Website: bh-photo
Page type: customer-info-address
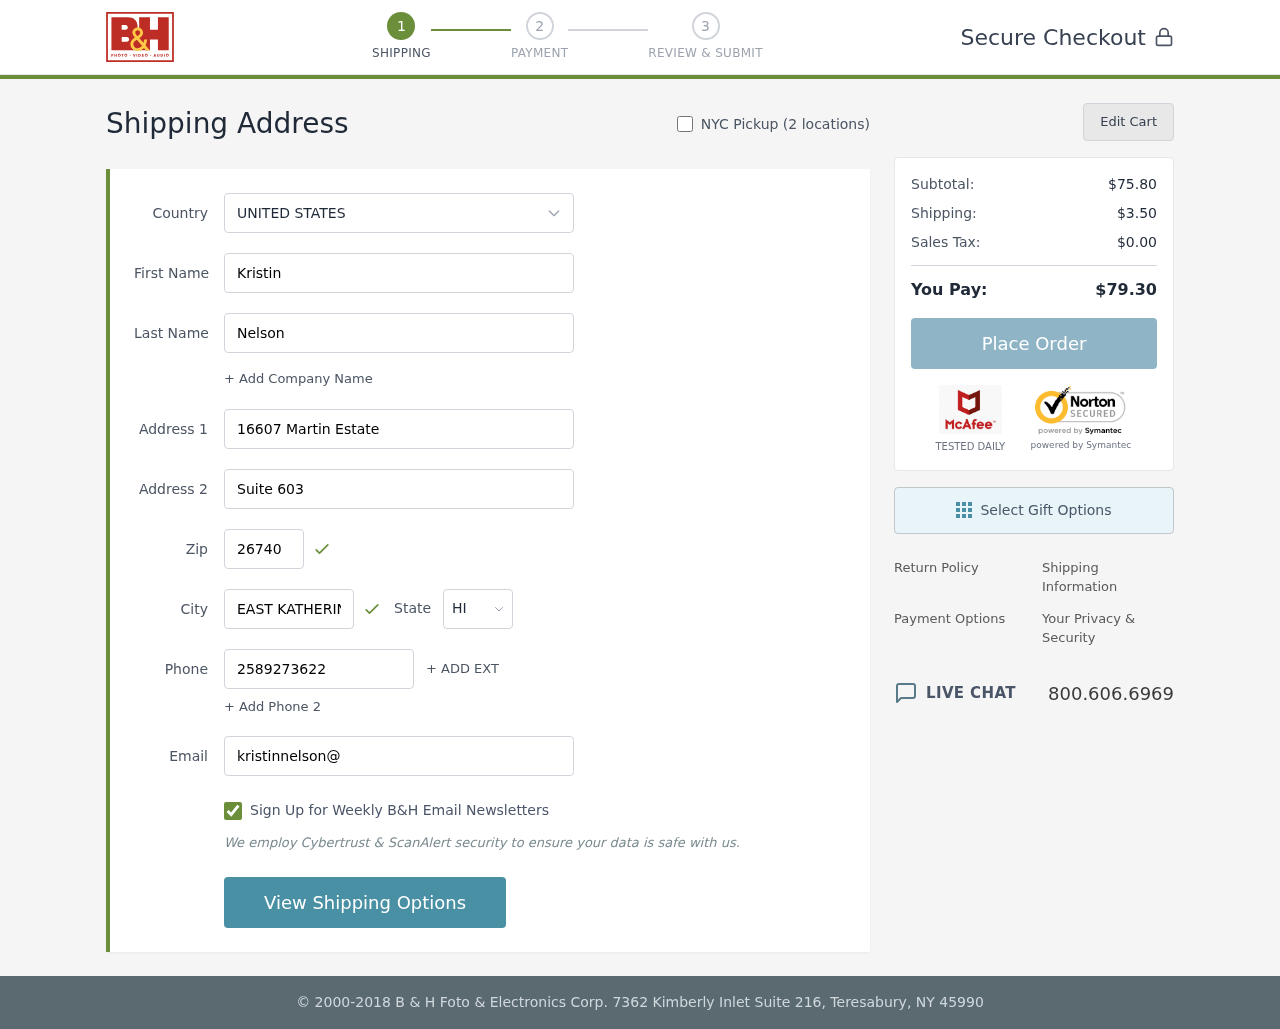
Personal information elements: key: PII_CITY
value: East Katherine
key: PII_COUNTRY
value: United States
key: PII_EMAIL
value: kristinnelson@hotmail.com
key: PII_FIRSTNAME
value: Kristin
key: PII_LASTNAME
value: Nelson
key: PII_PHONE
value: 2589273622
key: PII_POSTCODE
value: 26740
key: PII_STATE_ABBR
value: HI
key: PII_STREET
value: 16607 Martin Estate
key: PII_STREET2
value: Suite 603
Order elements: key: ORDER_SUBTOTAL
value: $75.80
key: ORDER_SHIPPING_COST
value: $3.50
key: ORDER_TAX
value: $0.00
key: ORDER_TOTAL
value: $79.30